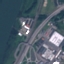
Land use / land cover class: Highway